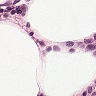
Metastatic tissue present: no